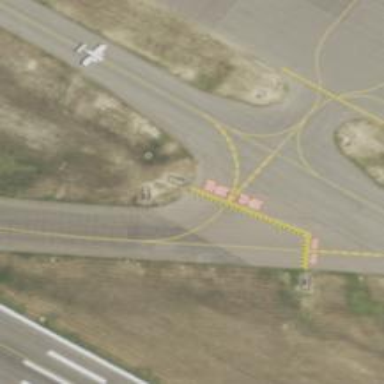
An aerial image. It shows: Image of taxiway at airport.